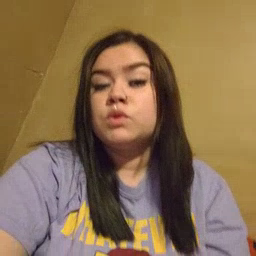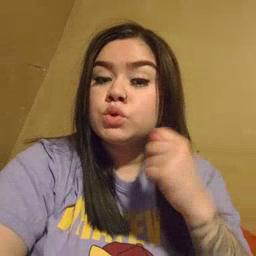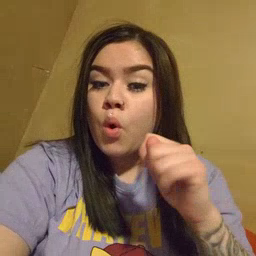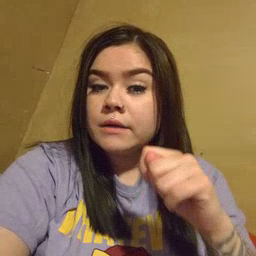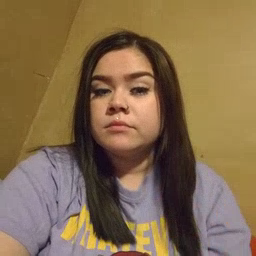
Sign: toy